Interaction volume radius: 5 \u00c5
Interaction volume height: 10 \u00c5
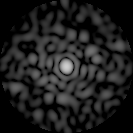
Disorder parameter: 0.824